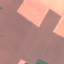
Land use / land cover: AnnualCrop